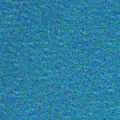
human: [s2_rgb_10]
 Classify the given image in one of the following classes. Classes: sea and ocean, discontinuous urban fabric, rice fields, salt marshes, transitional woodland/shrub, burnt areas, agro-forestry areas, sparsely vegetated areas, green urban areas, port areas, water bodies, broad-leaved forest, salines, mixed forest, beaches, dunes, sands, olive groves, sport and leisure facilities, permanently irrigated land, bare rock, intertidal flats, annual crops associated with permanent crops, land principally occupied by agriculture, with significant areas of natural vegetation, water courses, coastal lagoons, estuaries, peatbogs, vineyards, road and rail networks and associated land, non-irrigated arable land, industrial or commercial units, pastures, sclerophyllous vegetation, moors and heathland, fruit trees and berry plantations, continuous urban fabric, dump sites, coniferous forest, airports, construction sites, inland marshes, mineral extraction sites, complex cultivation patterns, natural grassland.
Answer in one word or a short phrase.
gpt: sea and ocean